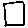
Label: square